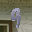
Label: 9